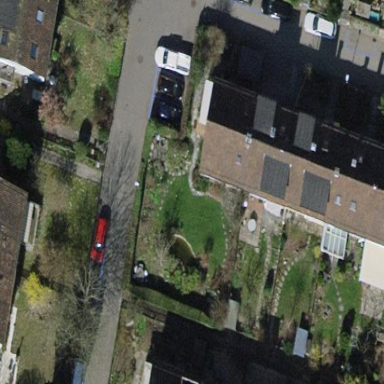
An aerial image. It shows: Terrace building.